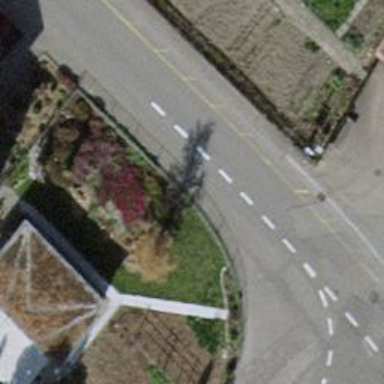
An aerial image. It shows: Bus stop with designated stop position for public transport.